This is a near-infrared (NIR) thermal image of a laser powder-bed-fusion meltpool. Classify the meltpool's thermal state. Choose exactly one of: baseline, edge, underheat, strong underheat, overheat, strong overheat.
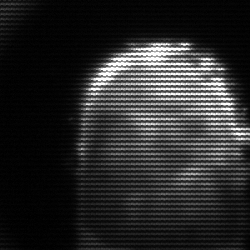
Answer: baseline